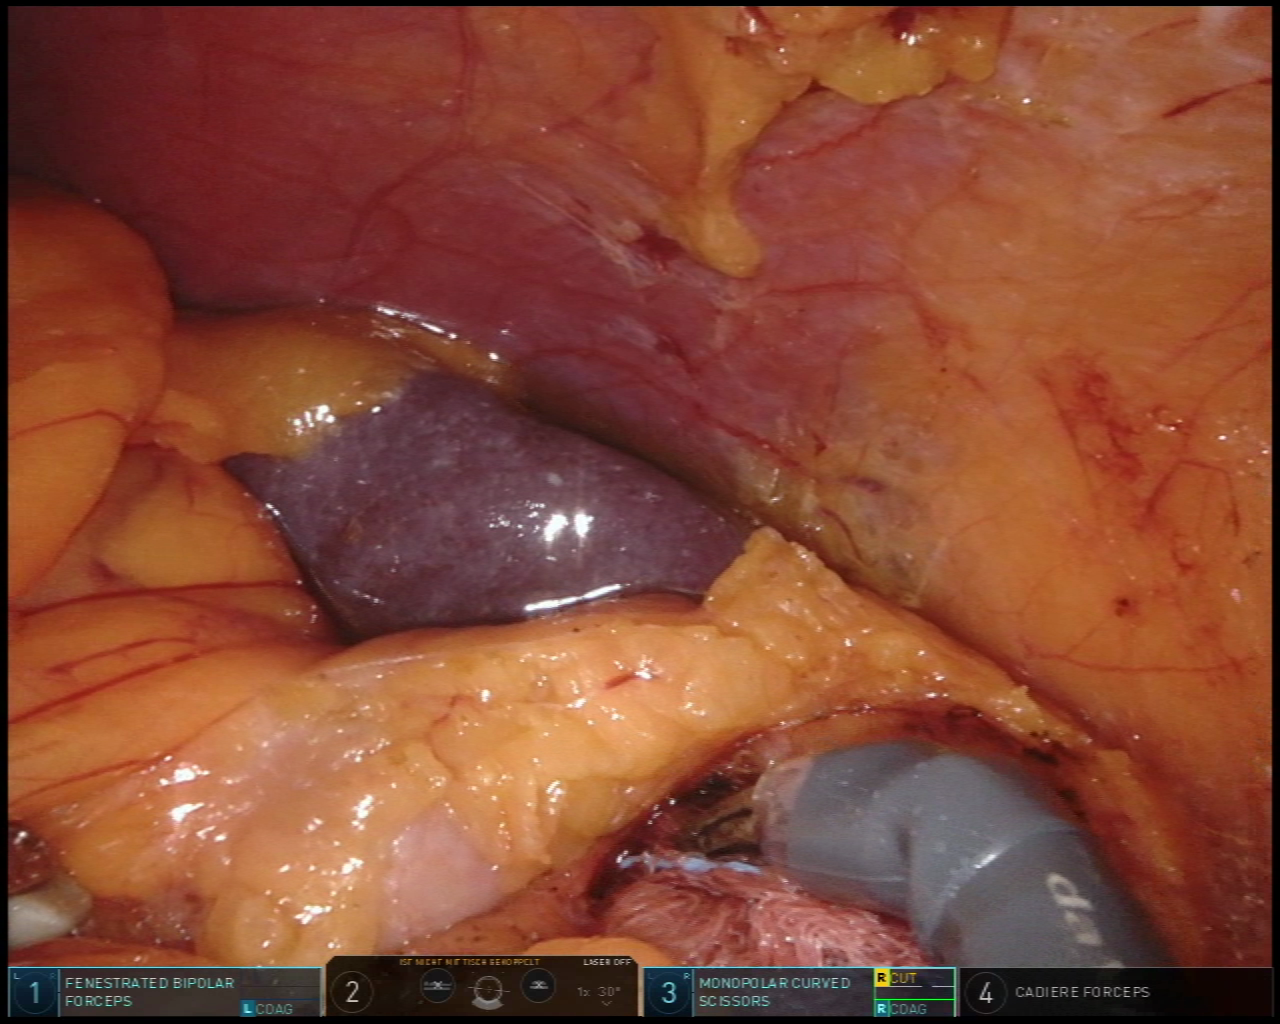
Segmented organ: spleen
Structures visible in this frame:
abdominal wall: yes
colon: no
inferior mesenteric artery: no
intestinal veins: no
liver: no
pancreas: yes
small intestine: no
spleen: yes
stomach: no
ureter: no
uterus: no
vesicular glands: no